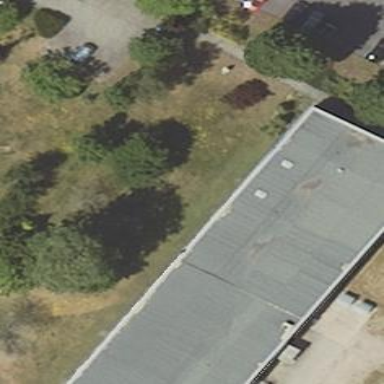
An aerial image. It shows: Commercial building.